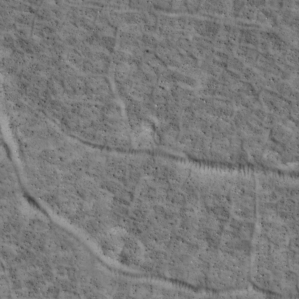
Label: non_frost